高一 · 代数
为了抗击新型冠状病毒肺炎, 某医药公司研究出一种消毒剂, 据实验表明, 该药物释放量 $y\left(m g / m^{3}\right)_{\text {与时间 }} t(h)_{\text {的函数关系为 }} y=\left\{\begin{array}{ll}k t, & 0<t<\frac{1}{2} \\ \frac{1}{k t}, & t \geq \frac{1}{2}\end{array}\right.$ (如图所示), 实验表明, 当药物释放量 $y<0.75\left(\mathrm{mg} / \mathrm{m}^{3}\right)$ 对人体无害. (1) $k=$ ;（2）为了不使人身体受到药物伤害，若使用该消毒剂对房间进行消毒，则在消毒后至少经过分钟人方可进入房间.

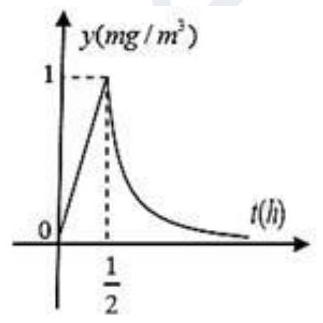
答案: $2 ; 40$
解析: (1)由图可知, 当 $t=\frac{1}{2}$ 时, $y=1$, 即 $\frac{1}{k \times \frac{1}{2}}=1 \Rightarrow k=2$

(2) 由题意可得 $\left\{\begin{array}{l}t \geq \frac{1}{2} \\ \frac{1}{2 t}<0.75, \text { 解得 }\end{array}>\frac{2}{3}\right.$

则为了不使人身体受到药物伤害, 若使用该消毒剂对房间进行消毒,

则在消毒后至少经过 $\frac{2}{3} \times 60=40$ 分钟人方可进入房间.

故答案为: (1) 2;（2）40

【分析】(1) 由 ${ }^{t=\frac{1}{2}}$ 时, $y=1$, 即可得出 $k$ 的值; (2) 解不等式组 $\left\{\begin{array}{l}t \geq \frac{1}{2} \\ \frac{1}{2 t}<0.75\end{array}\right.$, 即可得答案.